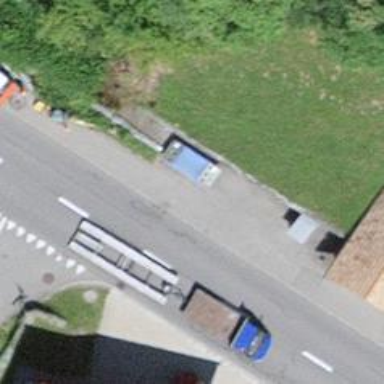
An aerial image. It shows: Recycling container for scrap metal.